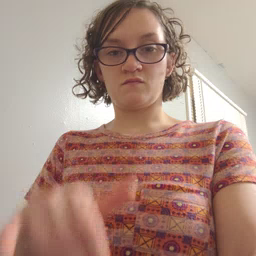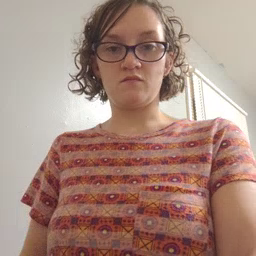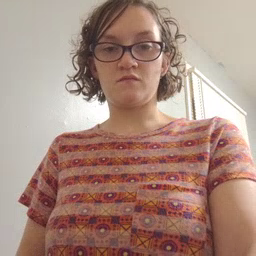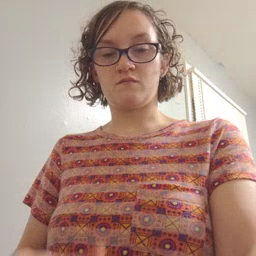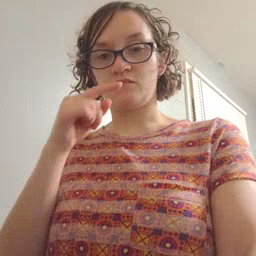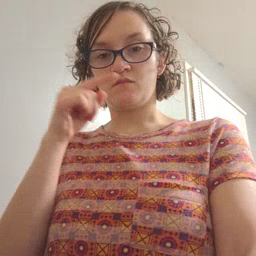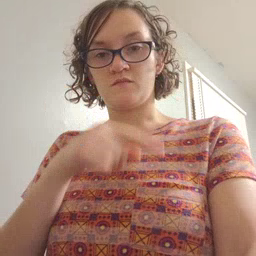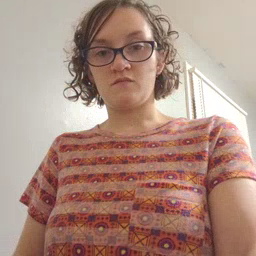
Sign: toothbrush